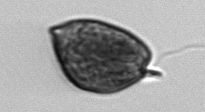
Label: Prorocentrum_micans